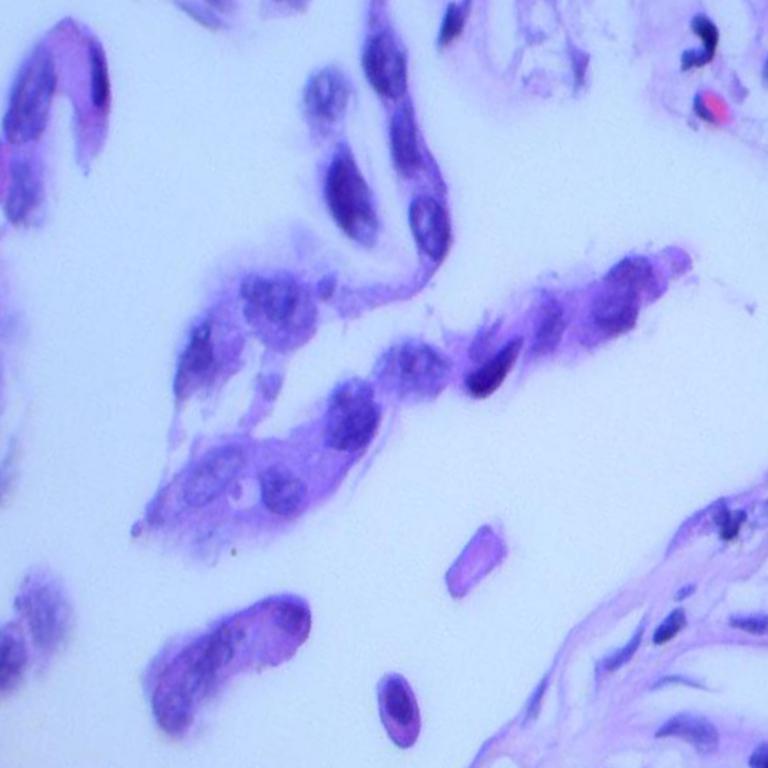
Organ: lung
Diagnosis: adenocarcinomas